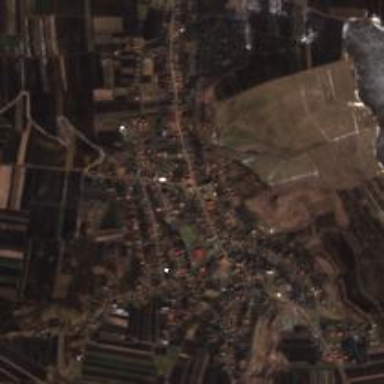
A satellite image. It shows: Residential area in village.